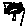
Label: tree